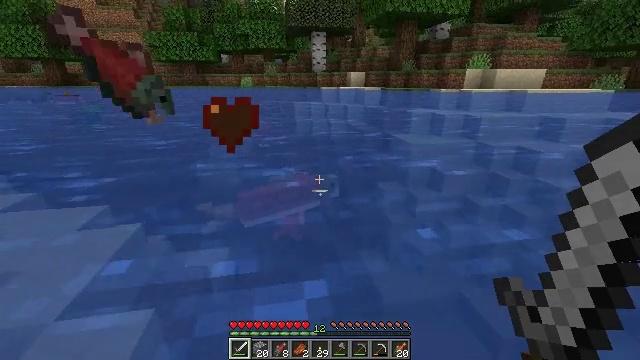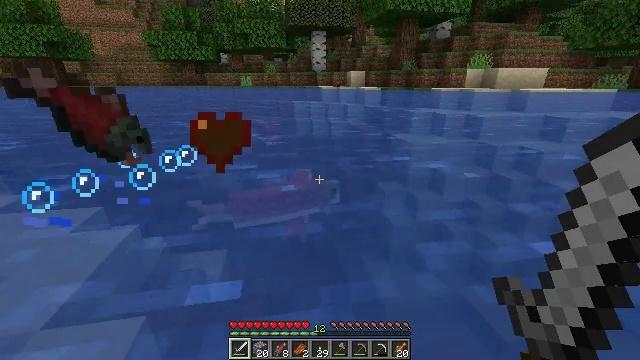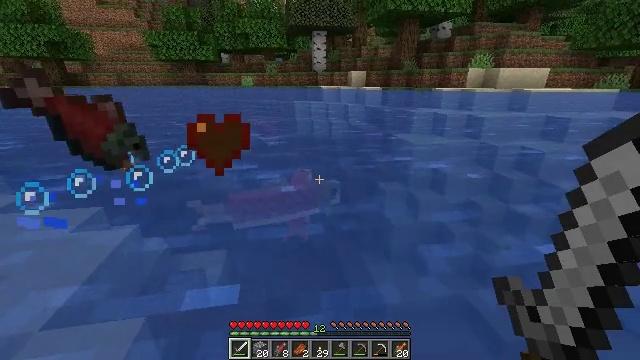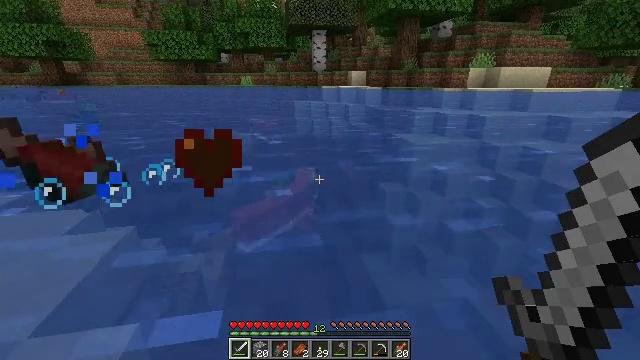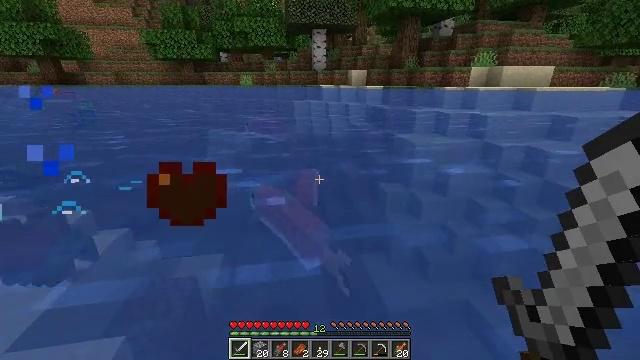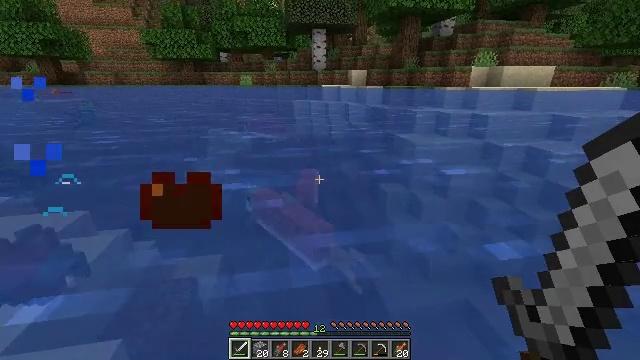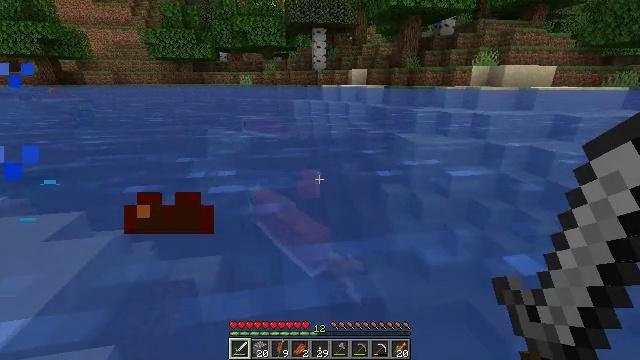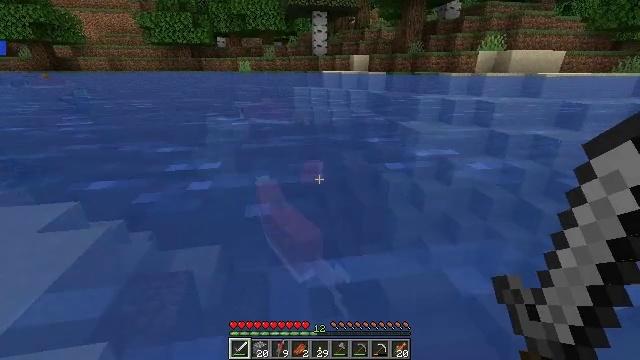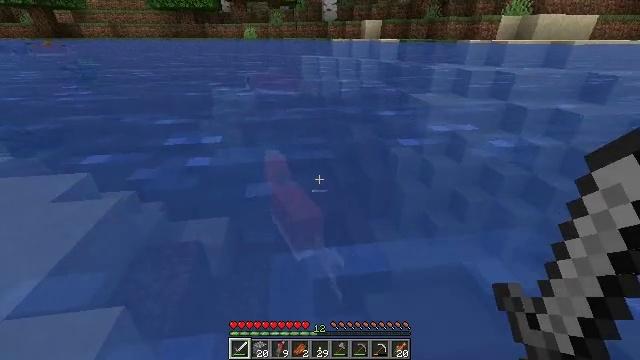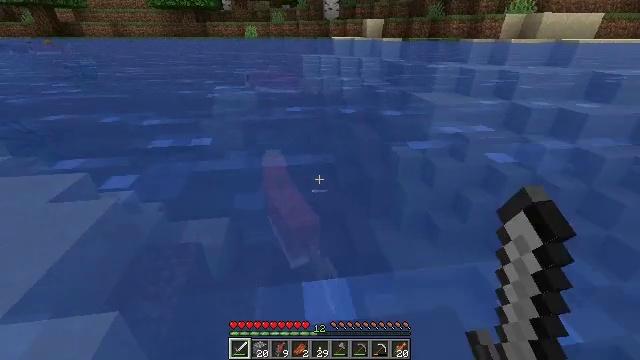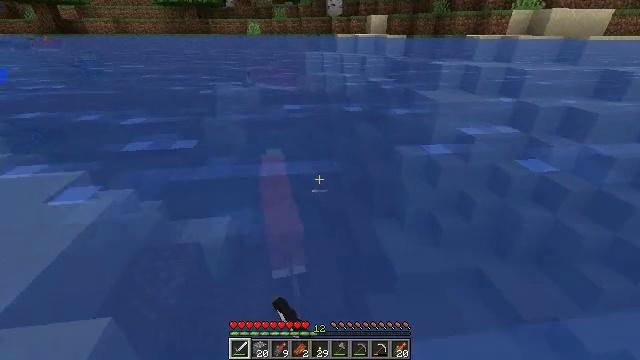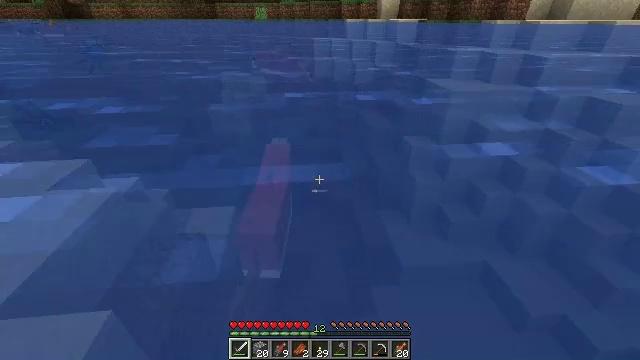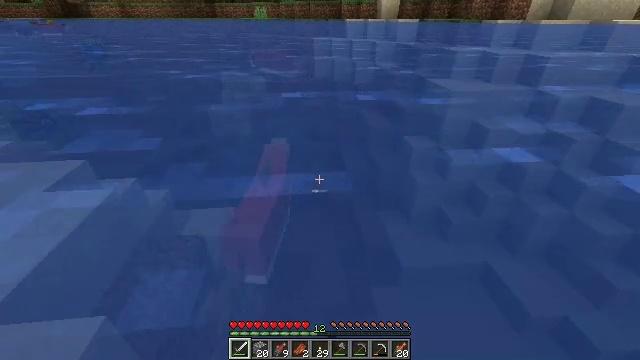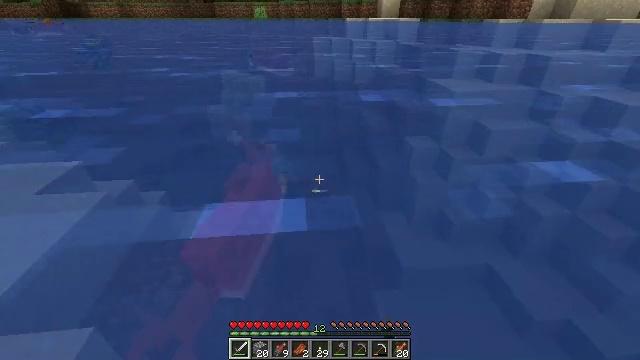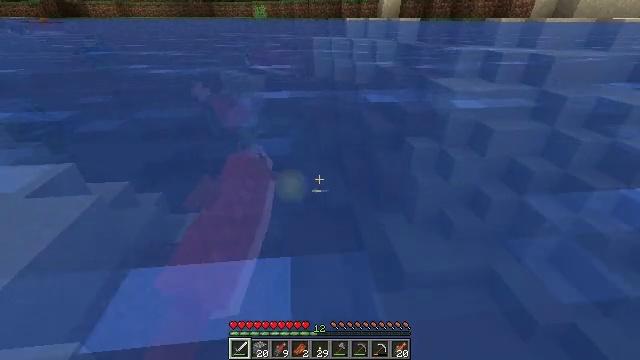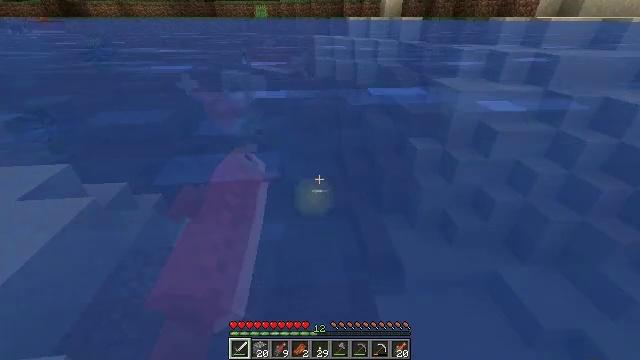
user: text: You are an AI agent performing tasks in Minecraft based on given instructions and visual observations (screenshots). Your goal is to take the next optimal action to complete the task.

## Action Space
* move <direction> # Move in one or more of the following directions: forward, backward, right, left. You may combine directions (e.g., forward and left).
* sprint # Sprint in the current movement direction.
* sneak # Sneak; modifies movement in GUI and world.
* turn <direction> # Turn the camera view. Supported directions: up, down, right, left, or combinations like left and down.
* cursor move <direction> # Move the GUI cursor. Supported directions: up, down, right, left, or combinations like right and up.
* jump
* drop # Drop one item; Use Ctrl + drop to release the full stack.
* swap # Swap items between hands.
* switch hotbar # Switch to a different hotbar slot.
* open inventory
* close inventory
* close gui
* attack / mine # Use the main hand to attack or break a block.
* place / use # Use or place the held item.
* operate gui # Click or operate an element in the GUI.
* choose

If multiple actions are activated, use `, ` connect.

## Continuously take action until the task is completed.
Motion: motion action
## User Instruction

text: Kill aquatic mobs.
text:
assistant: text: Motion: move forward
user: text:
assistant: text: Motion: move forward
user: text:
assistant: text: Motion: move forward
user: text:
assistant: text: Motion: move forward
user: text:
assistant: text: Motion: move forward
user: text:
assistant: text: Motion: move forward
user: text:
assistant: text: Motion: move forward, turn down
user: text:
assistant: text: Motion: move forward, turn left and down, attack / mine
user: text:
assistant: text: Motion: move forward, attack / mine
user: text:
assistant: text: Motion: move forward, attack / mine
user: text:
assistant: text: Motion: move forward, turn left and down, attack / mine
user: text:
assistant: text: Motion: move forward
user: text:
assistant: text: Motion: move forward
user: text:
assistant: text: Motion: move forward
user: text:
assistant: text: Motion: move forward
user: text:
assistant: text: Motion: move forward, turn left
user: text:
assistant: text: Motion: move forward, turn left
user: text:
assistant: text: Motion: move forward, turn left and up
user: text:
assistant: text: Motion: move forward, turn left
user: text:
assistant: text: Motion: move forward, turn left
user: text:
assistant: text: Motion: move forward
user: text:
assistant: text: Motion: move forward
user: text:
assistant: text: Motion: move forward
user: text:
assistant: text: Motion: move forward
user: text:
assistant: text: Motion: move forward, turn up
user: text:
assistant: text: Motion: move forward, turn left and up
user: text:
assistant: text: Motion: move forward, turn left and up
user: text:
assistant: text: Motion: move forward, turn up
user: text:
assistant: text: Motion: move forward
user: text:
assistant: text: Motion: move forward